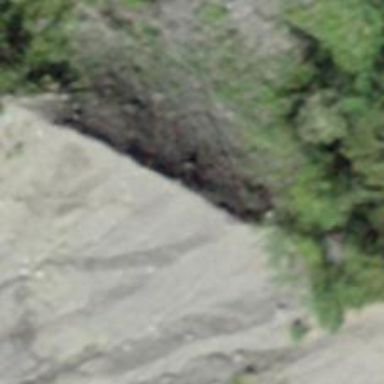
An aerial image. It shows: Cliff in nature.